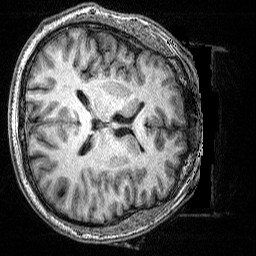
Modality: T1w
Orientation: axial
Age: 33
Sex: male
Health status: ill
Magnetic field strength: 3 T
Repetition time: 2.53 s
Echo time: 0.00331 s